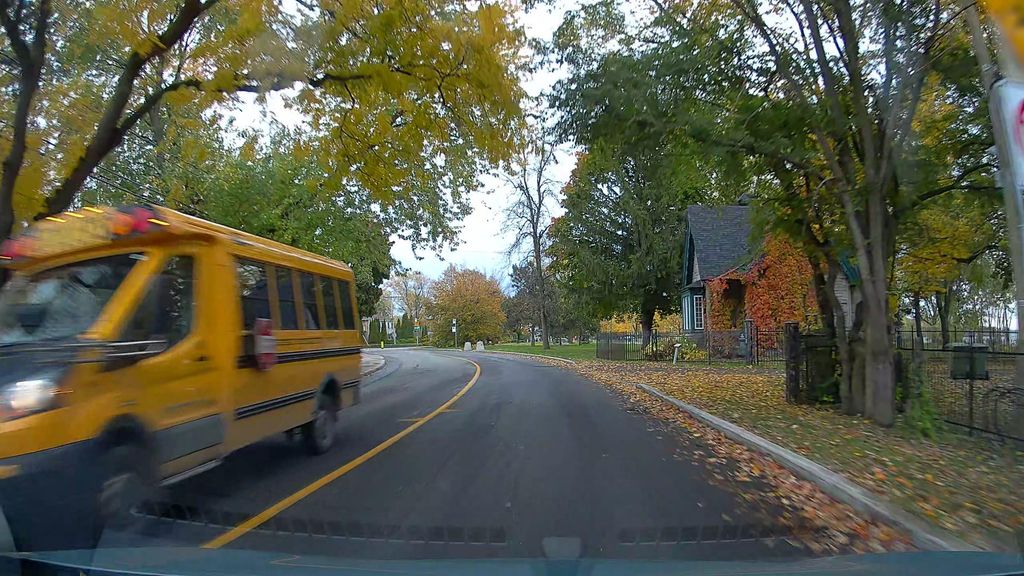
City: montreal